二年级 · 逻辑题
右图中第幅照片是乐乐拍到的。( 5 分)

乐乐

楠楠
东东

(1)

(2)

(3)
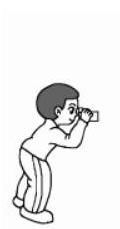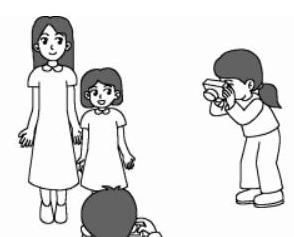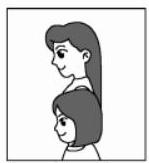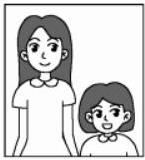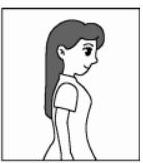
答案: 3)